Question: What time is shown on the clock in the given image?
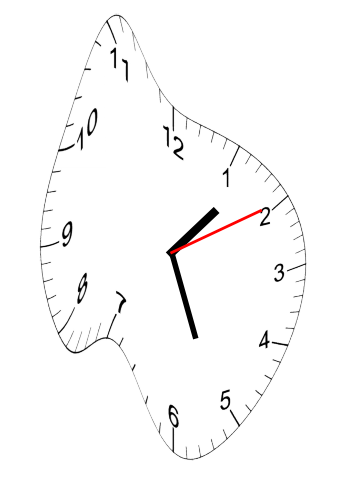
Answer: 01:26:10